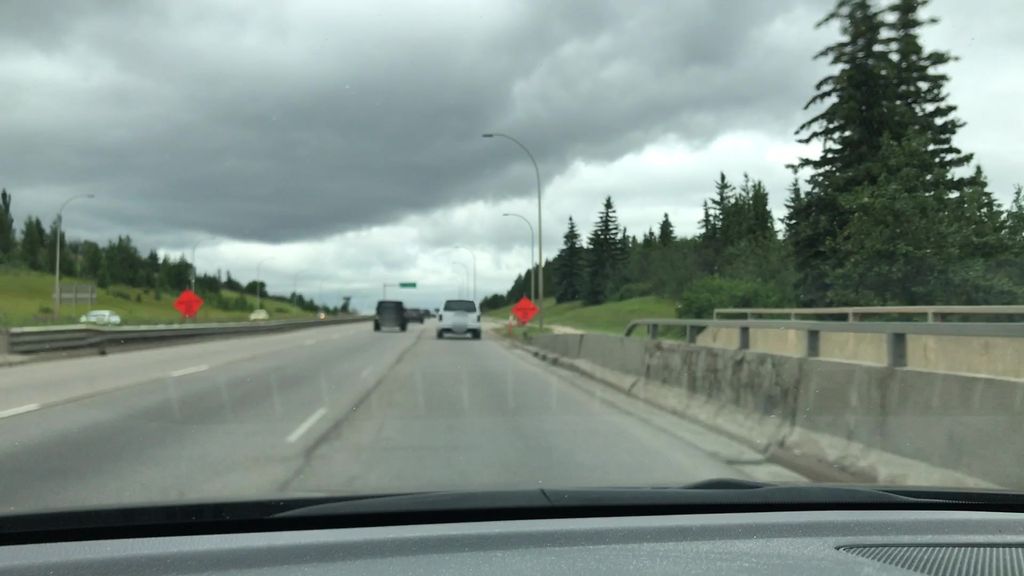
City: edmonton